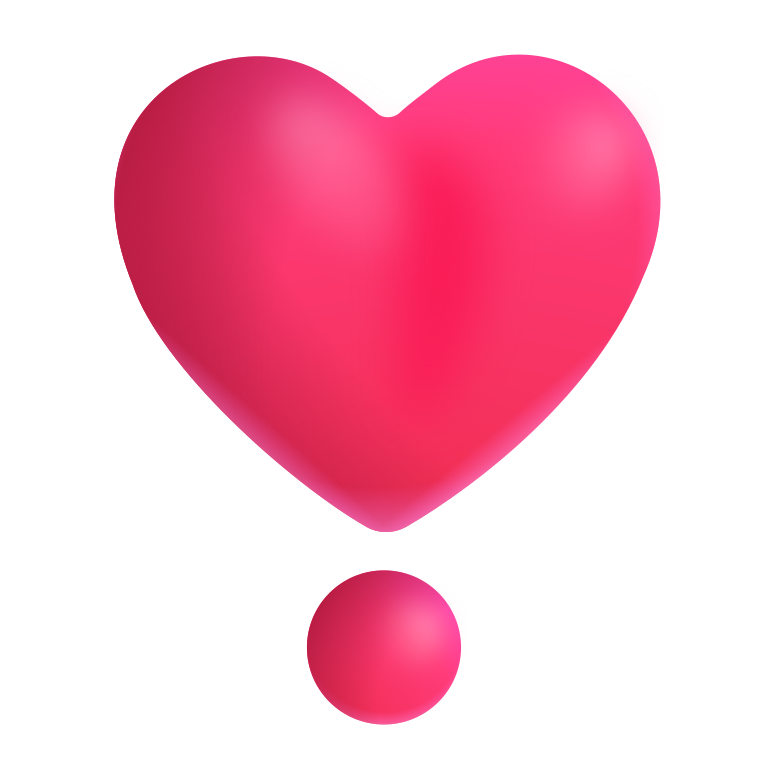
heart exclamation color